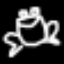
Label: frog